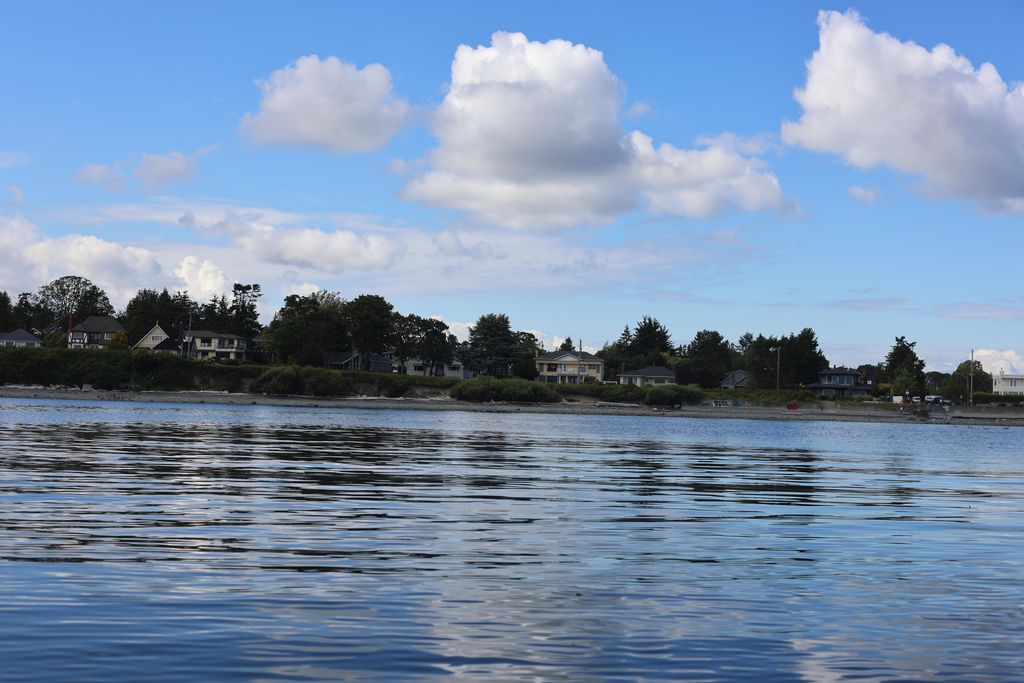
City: victoria